Question: I'm trying to implement a function 'imshow(img,[])', using the following formula
for each pixel:
'''
(img(x,y)-min(img))/(max(img)-min(img))*255
'''
But I got a different result
How can I stretch the histogram without using 'imshow(img,[])'
tnx

code:
'''
IAS=input('please enter image address','s');
Iimg=imread(IAS);
stimg=(Iimg-min(Iimg(:)))/(max(Iimg(:))-min(Iimg(:)))*255;
subplot(1,3,1)
imshow(stimg);
title('strechself');
subplot(1,3,2)
imshow(Iimg);
title('original image');
subplot(1,3,3)
imshow(Iimg,[])
title('imshow(img,[])');
'''
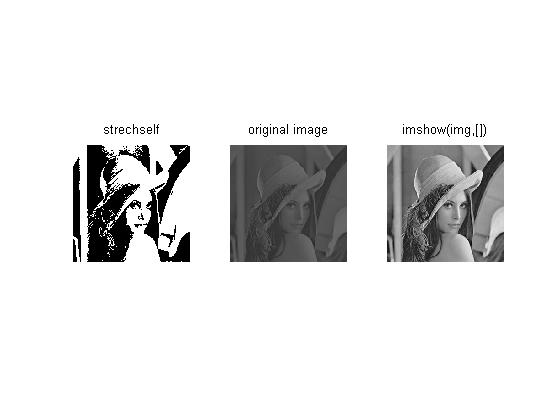
Answer: Its probably due to the wrong use of 'max' and 'min'.
You are doing 'min(img)' and that will give you an array of the minimum of each row. if you want the absolute minimum of the whole image, you should call 'min(img(:))'
Therefore, change your line to:
'''
img=(img-min(img(:)))/(max(img(:))-min(img(:)))*255
'''
. In Matlab you don't need to access each pixel ('img(x,y)') and change independently as in other languages, you can do it directly.
Additionally, if img is not a 'uint8' , I suggest you make it (because you are using 0-255 scale)
'''
img=uint8(img);
'''
: Having a look to your results, very probably your original image is an 'uint8', therefore, the line to strech the image, you should add the following line:
'''
img=double(img);
'''
So you can make divisions and keep the numbers. Else, you are performing integer division, so 34/255=0